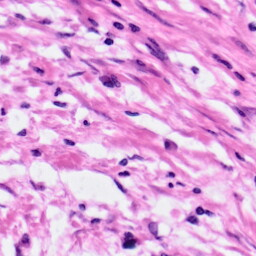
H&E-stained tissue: Pancreatic